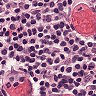
Metastatic tissue present: no